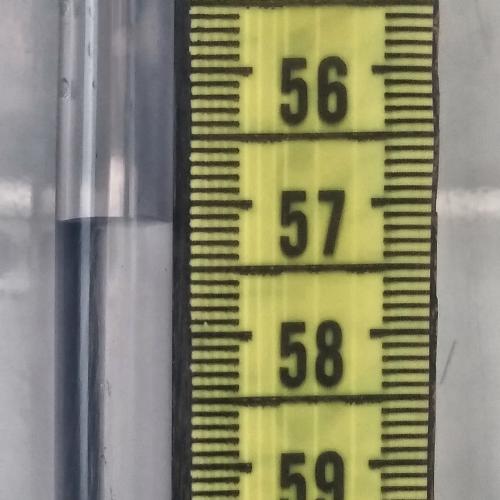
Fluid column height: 57.1 cm